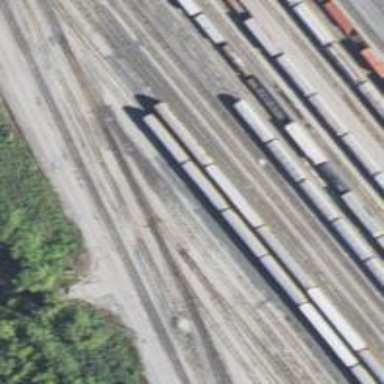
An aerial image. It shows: Railway yard used for servicing trains.